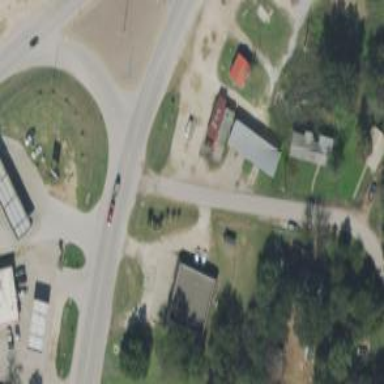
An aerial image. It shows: Road with stop sign.